Question: my first app got rejected because it has the word Youtube in the bundle ID. I've since then changed the bundle ID in the plist.info and in the bundle identifier in Xcode. I also create a new app id under the identifier section in the member center of Apple's developer site but when i try to change it in the EDIT APP INFORMATION section in itunes connect, there is no drop down menu so i can't choose the new bundle ID i made without the word youtube in it. It is because my app is in status "Waiting for upload"? Here what i want to change "Bundle ID" in the picture below.

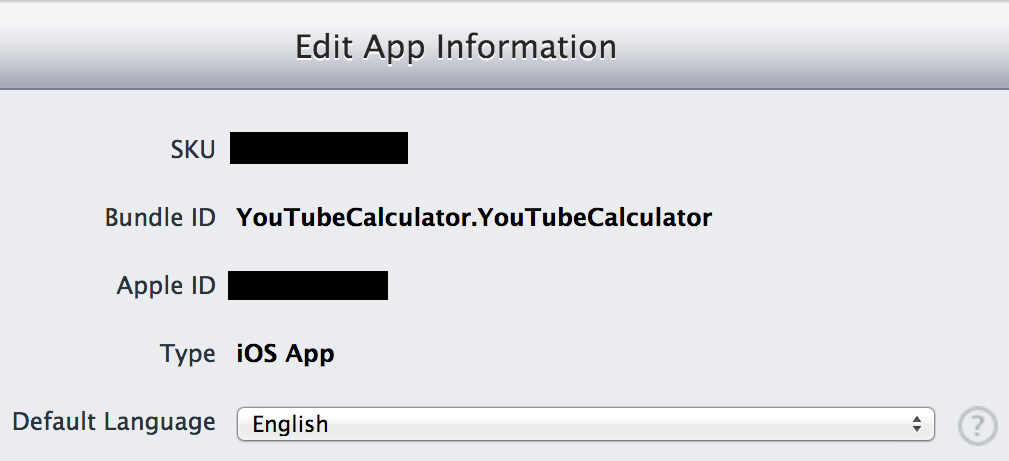
Answer: Per <URL>, the Bundle ID "can't be edited after the app is approved."
So, if you have app has previously been approved, then you can't change your Bundle ID. But, if your app has NEVER been approved, then you should be able to change your Bundle ID.
I think your issue is that your app is currently in the App Store review process. I would click on "Binary Details" and then click "Reject this Binary" at the top right. This will remove your app from the App Store review process (status will be "Developer Rejected")and you should now be able to edit your Bundle ID and then resubmit for review.

However, I am assuming your app has never been previously approved. If it has been approved before, I think you need to create an entirely new app.
Hope this helps!